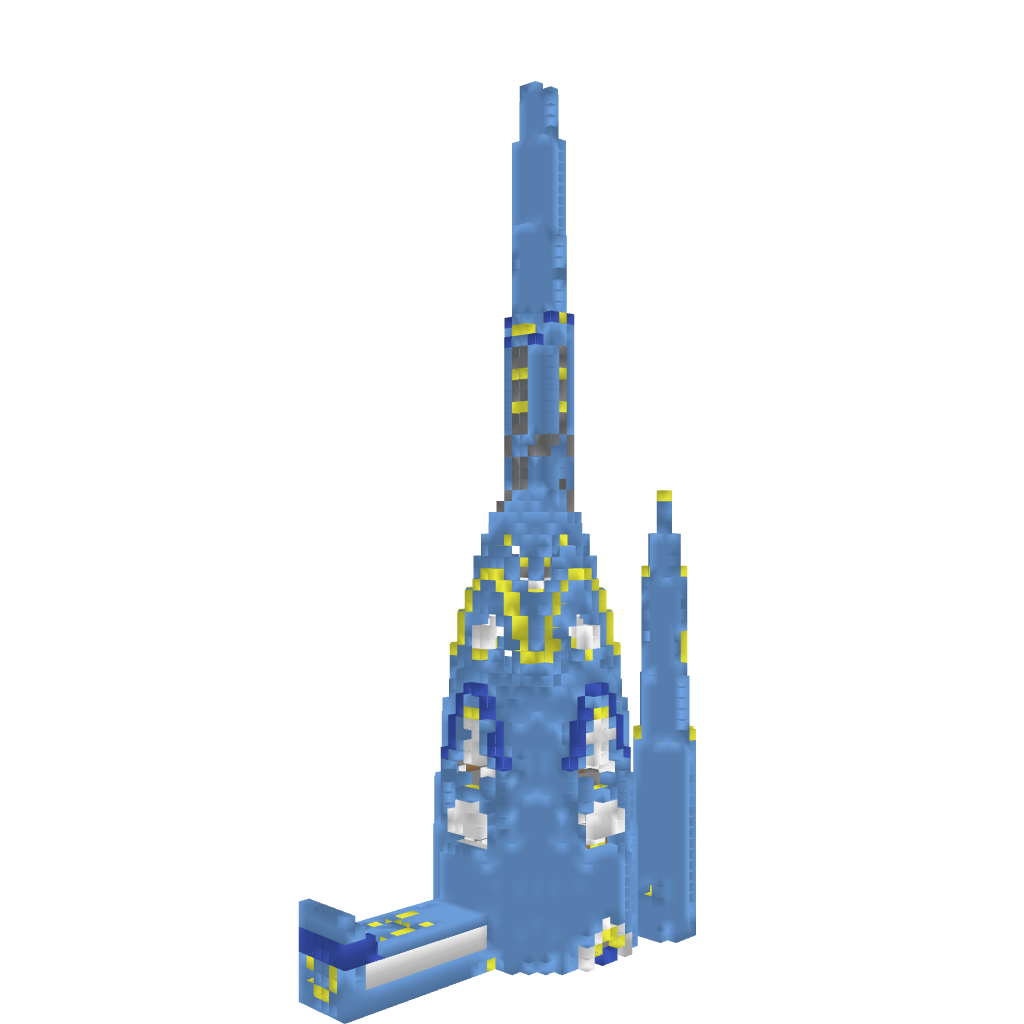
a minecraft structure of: the big rich castle high quality